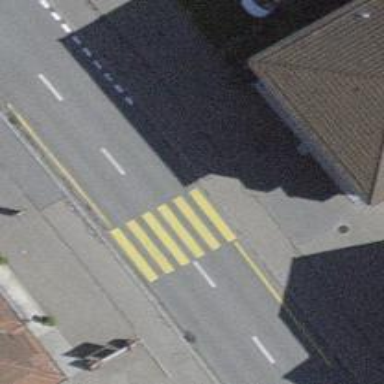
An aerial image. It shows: Uncontrolled zebra crossing on the road.